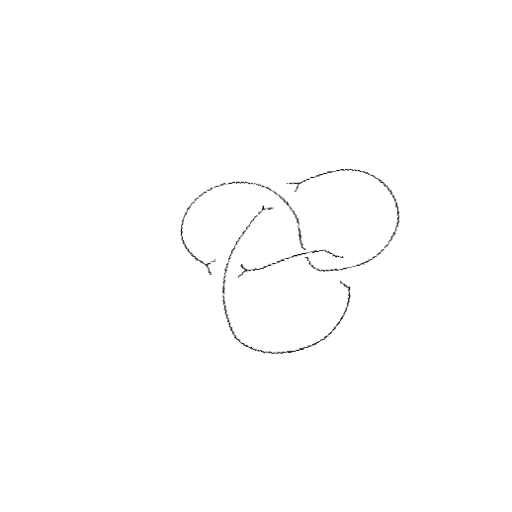
Crossing number: 4